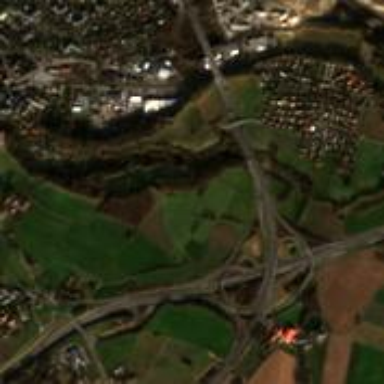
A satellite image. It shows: Motorway junction.